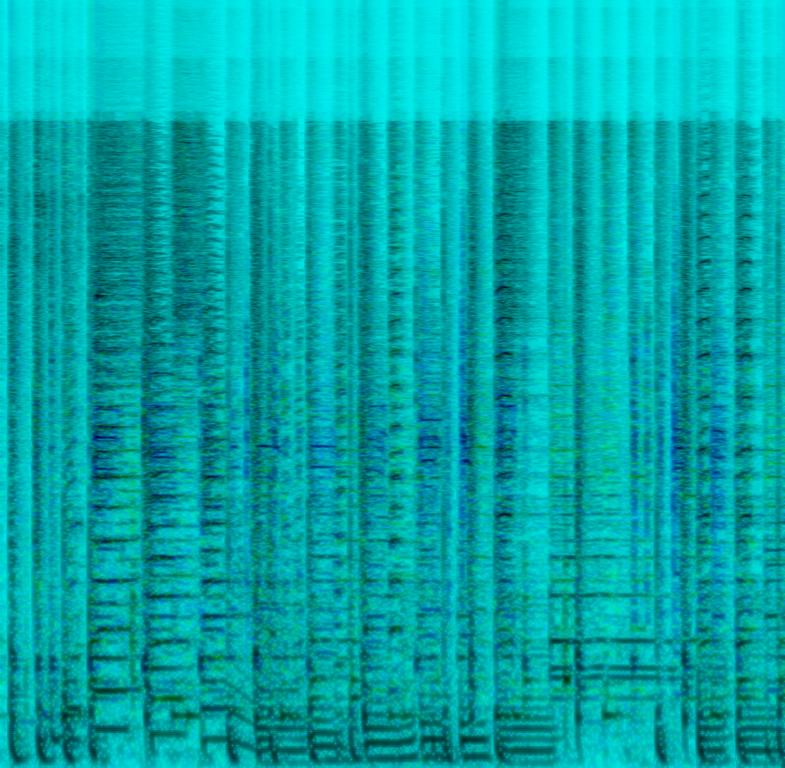
This funk song features trumpets playing the main melody. The bass plays the same melody on the lower octave. This is accompanied by percussion playing a simple beat. The beat is groovy. Guitars play a funky rhythm using muting technique and playing funk style chords. The trumpet starts off playing a descending sequence of four notes followed by an ascending sequence of three notes. In between lines, the trumpet plays on note in a staccato style. This song has a happy mood. This song can be played in a casino scene in a movie. There are no voices in this song.